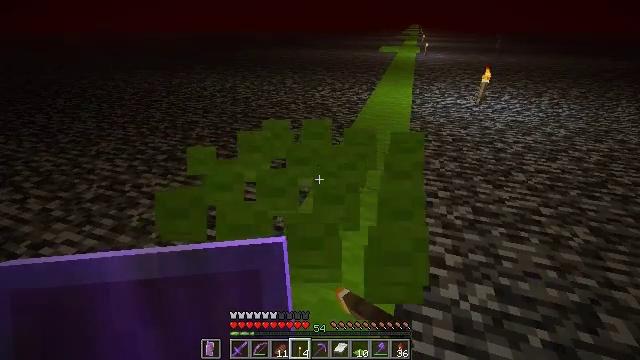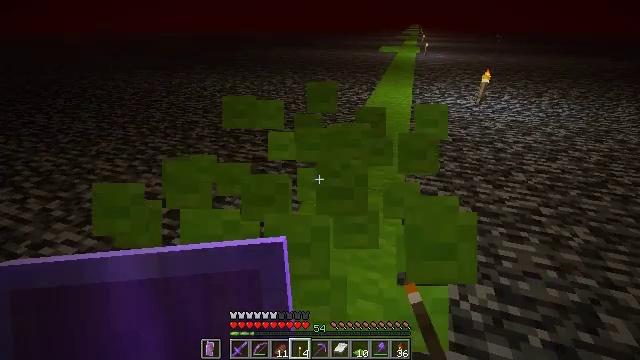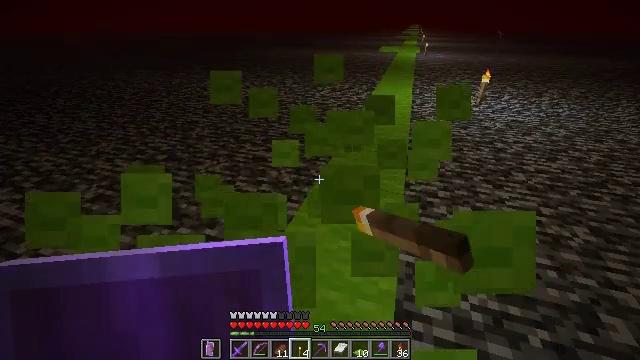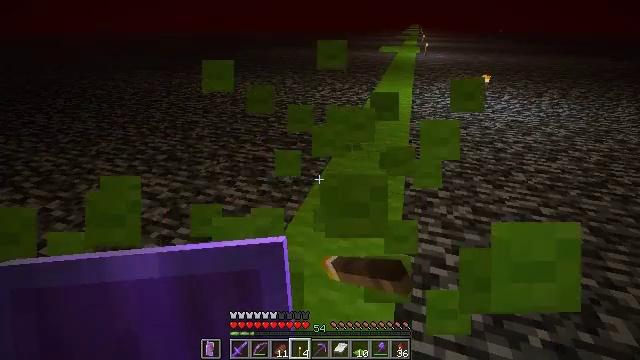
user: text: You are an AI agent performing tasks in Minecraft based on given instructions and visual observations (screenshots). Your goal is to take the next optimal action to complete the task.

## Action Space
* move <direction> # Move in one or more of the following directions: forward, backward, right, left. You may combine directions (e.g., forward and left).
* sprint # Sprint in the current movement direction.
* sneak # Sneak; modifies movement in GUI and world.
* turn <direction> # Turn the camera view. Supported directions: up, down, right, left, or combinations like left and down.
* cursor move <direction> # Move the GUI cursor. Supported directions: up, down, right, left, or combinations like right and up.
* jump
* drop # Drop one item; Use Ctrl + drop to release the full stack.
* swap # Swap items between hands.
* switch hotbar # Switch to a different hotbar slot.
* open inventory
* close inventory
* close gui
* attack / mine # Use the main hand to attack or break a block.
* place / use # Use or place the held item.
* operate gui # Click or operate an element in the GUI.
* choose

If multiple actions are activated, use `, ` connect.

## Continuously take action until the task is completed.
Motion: motion action
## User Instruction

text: Dig the lime carpet up.
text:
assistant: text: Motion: attack / mine
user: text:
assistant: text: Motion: attack / mine
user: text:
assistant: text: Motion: attack / mine
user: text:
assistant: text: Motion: attack / mine